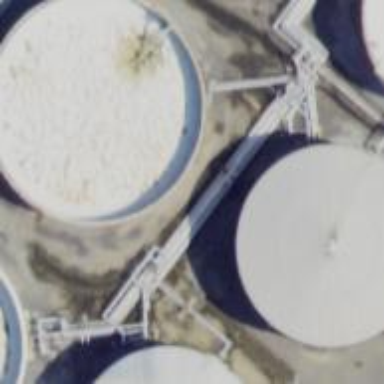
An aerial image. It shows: Storage tank that is man-made.